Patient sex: M
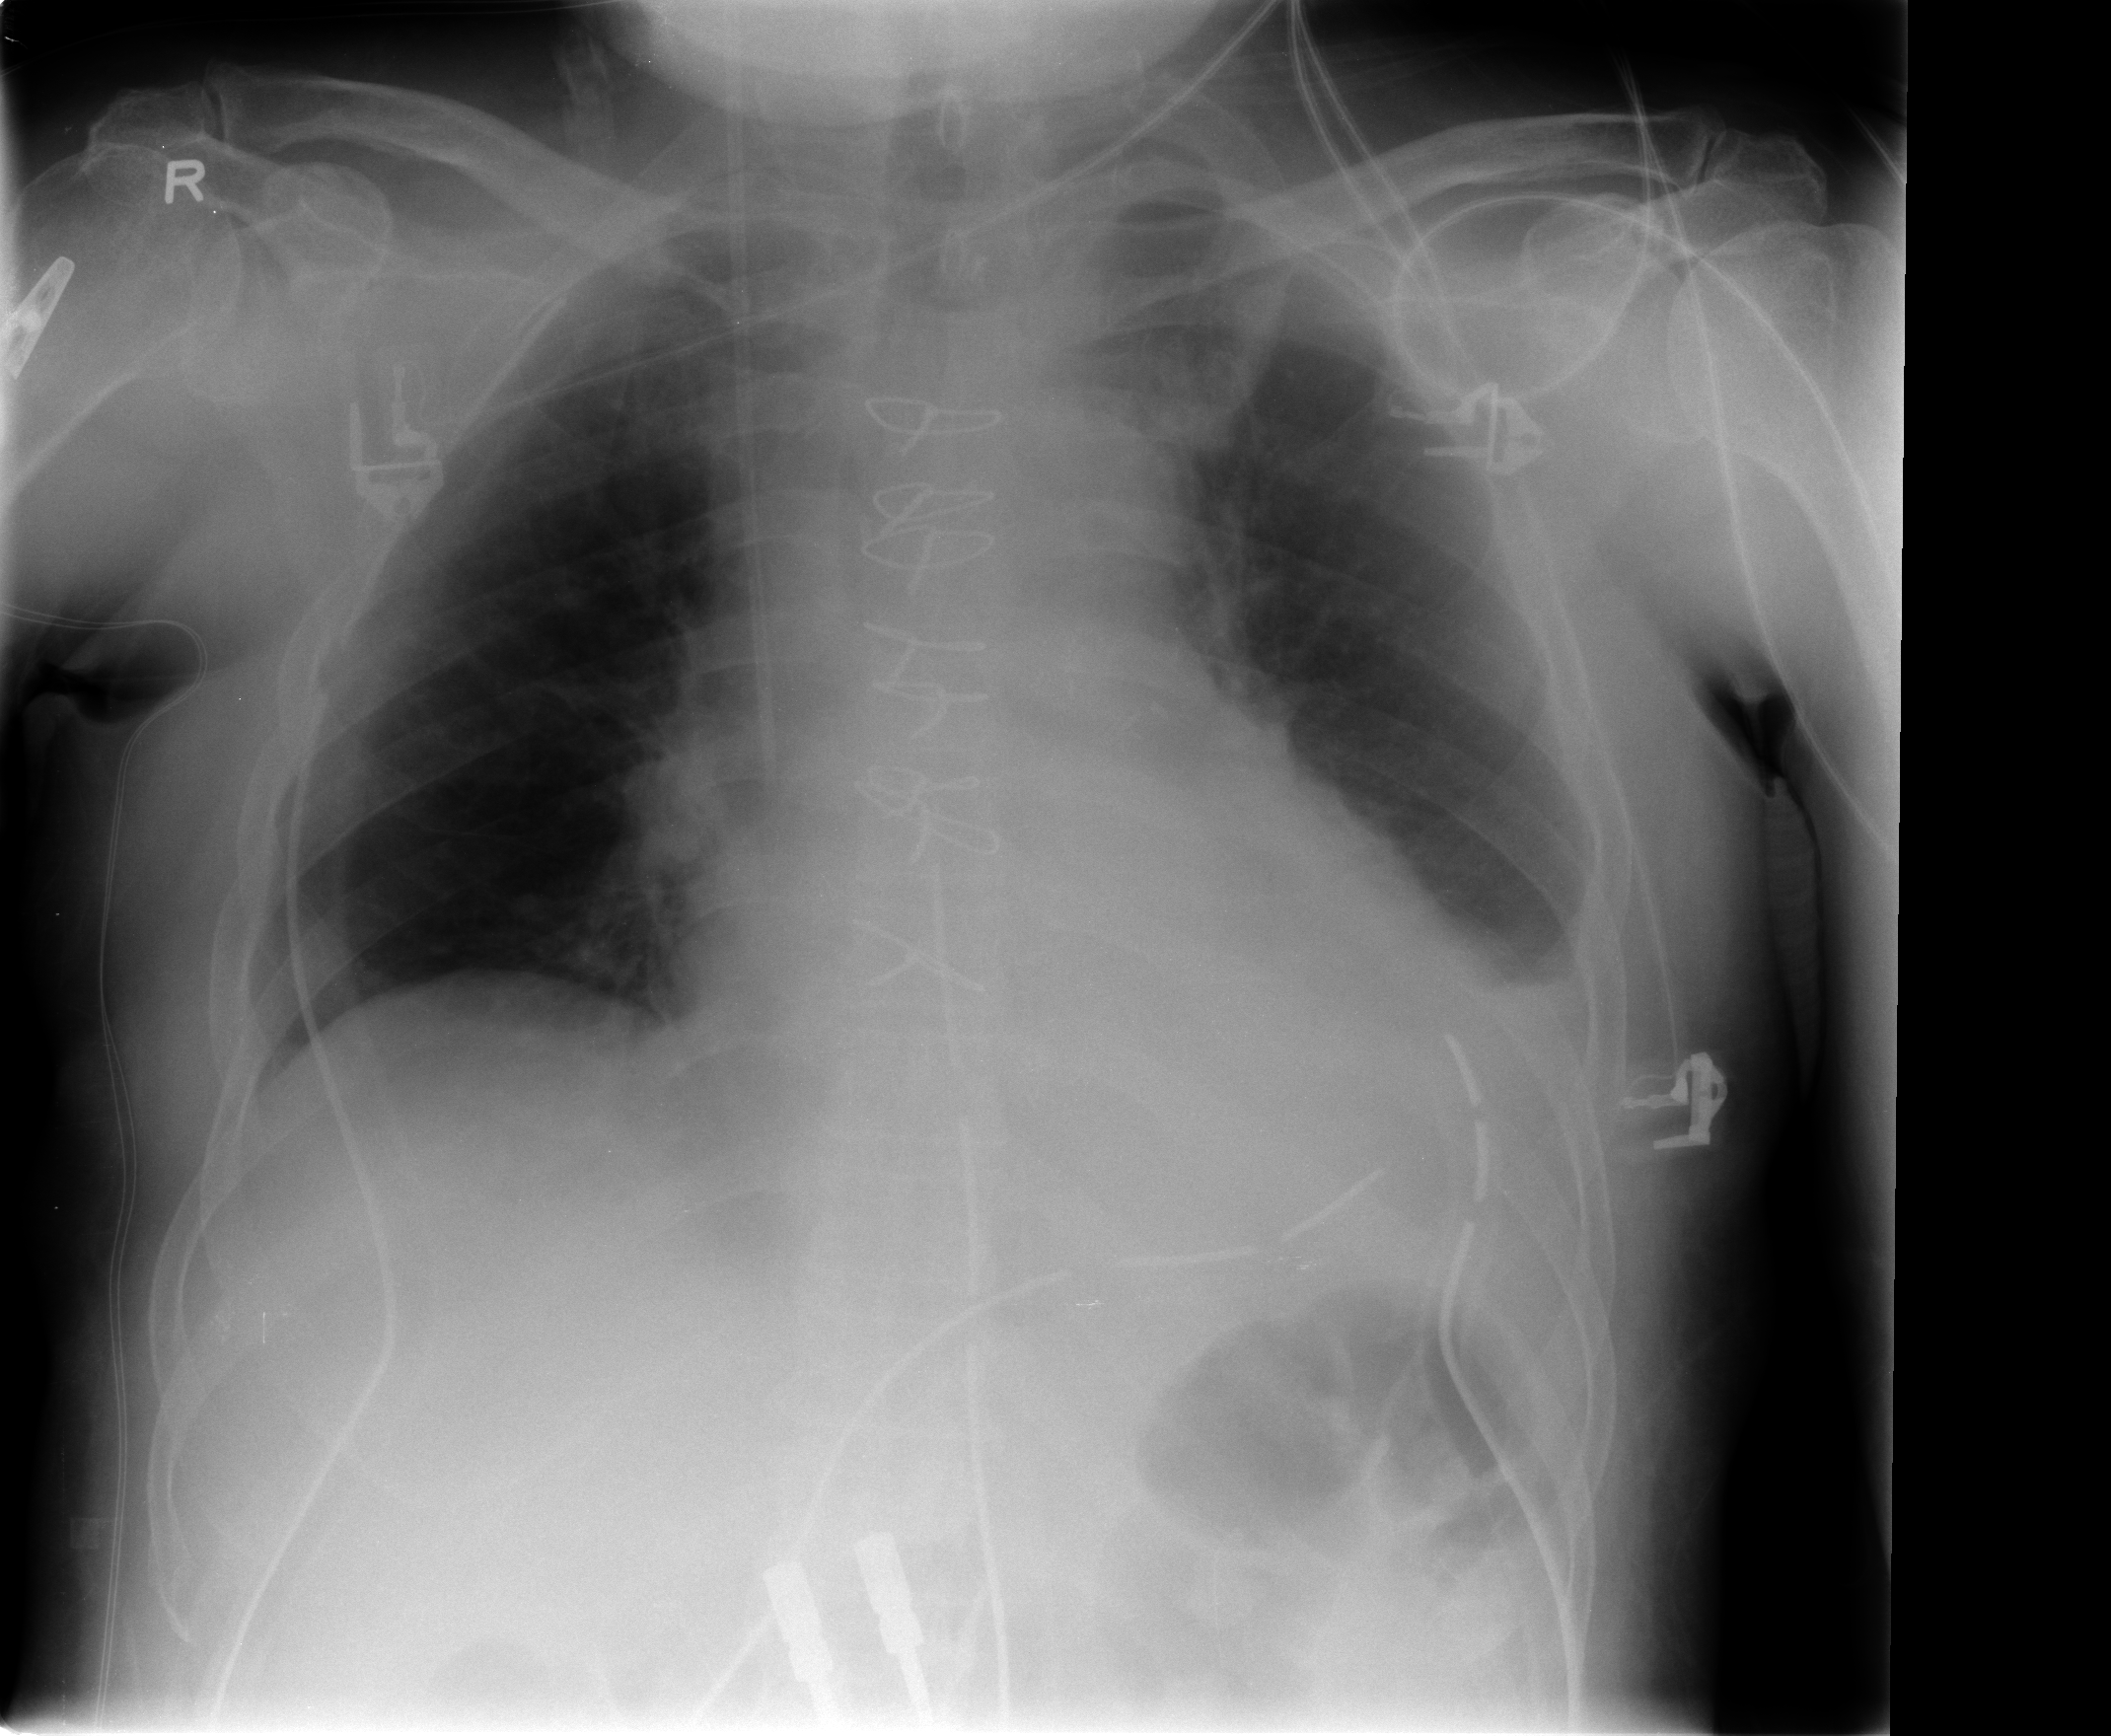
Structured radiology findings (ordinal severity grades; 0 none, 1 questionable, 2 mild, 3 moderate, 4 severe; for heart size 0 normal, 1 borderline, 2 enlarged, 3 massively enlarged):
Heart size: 2
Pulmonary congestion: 2
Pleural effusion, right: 0
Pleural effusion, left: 1
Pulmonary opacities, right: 1
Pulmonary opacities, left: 0
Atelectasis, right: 2
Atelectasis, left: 2